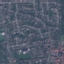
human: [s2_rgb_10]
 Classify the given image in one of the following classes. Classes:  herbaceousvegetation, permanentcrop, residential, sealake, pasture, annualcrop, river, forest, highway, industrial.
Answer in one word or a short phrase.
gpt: Residential